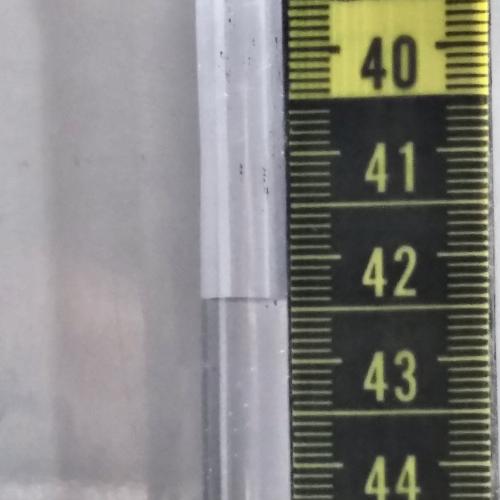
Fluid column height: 42.4 cm